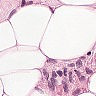
Metastatic tissue present: yes